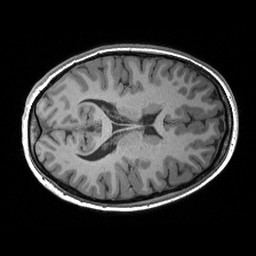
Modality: T1w
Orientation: axial
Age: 20
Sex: female
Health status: healthy
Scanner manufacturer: siemens
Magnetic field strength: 3 T
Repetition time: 2.53 s
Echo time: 0.00288 s